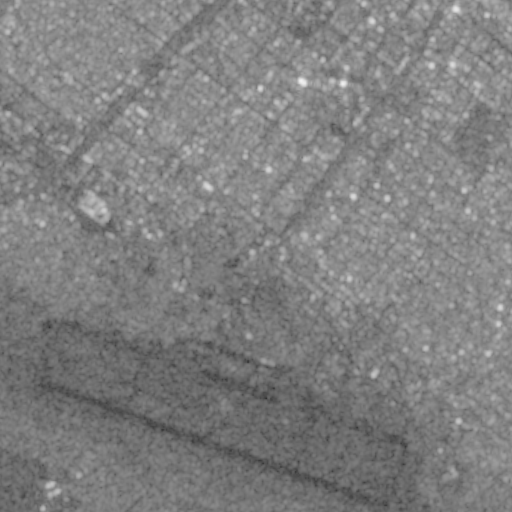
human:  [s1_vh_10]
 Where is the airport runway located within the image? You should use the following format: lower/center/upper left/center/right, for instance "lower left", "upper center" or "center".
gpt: The airport runway is located in the lower of the image.
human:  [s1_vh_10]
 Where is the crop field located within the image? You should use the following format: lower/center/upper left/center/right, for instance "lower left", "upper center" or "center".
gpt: The crop field is located in the lower left of the image.
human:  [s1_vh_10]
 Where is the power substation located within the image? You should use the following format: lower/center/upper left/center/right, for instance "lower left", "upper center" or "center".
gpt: The power substation is located in the upper right of the image.
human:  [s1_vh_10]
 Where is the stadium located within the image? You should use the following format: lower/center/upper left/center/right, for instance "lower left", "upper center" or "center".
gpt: The stadium is located in the upper center of the image.
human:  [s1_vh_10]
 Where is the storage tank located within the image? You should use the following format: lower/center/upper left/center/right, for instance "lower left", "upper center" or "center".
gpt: The storage tank is located in the lower right of the image.
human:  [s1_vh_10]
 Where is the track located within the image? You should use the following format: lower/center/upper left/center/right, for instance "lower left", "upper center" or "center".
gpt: The track is located in the upper center of the image.
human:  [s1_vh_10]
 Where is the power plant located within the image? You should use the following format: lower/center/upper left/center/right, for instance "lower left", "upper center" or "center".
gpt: There is no power plant in the image.

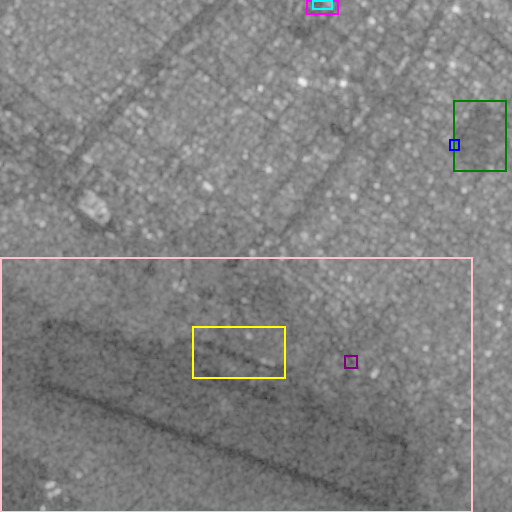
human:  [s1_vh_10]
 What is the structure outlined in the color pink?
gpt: The structure outlined in pink is an airport.
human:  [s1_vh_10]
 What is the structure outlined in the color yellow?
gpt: The structure outlined in yellow is an airport apron.
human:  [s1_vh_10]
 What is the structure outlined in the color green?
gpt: The structure outlined in green is a park.
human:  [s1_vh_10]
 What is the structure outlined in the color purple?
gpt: The structure outlined in purple is a parking lot.
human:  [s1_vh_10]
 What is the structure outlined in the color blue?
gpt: The structure outlined in blue is a power substation.
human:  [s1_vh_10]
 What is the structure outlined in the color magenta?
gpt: The structure outlined in magenta is a stadium.
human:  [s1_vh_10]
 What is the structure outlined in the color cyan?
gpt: The structure outlined in cyan is a track.
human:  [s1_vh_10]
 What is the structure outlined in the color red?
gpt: There is no red outline.